Question: I have viewController with two buttons
button 1:
set prompt text and heeds when navbar resizes for prompt - add subview to him
button 2:
show next viewcontroller, and on that viewcontroller does not set prompt text.
And navbar resizes, but still has subview.
i can manually remove custom view, but i want do this only when navbar resizes to normal size without prompt.
As u can see on image below

Navbar resizes, and back arrow on custom view - here i want hide custom view.
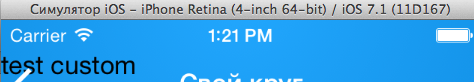
Answer: put this code inside your MainViewController.m after MainViewController @implementation and before @end
'''
- (void)viewDidLayoutSubviews{
if ([self respondsToSelector:@selector(topLayoutGuide)]) // iOS 7 or above
{
CGFloat top = self.topLayoutGuide.length;
if(self.webView.frame.origin.y == 0){
// We only want to do this once, or if the view has somehow been "restored" by other code.
self.webView.frame = CGRectMake(self.webView.frame.origin.x, self.webView.frame.origin.y + top, self.webView.frame.size.width, self.webView.frame.size.height - top);
}
}
}
'''